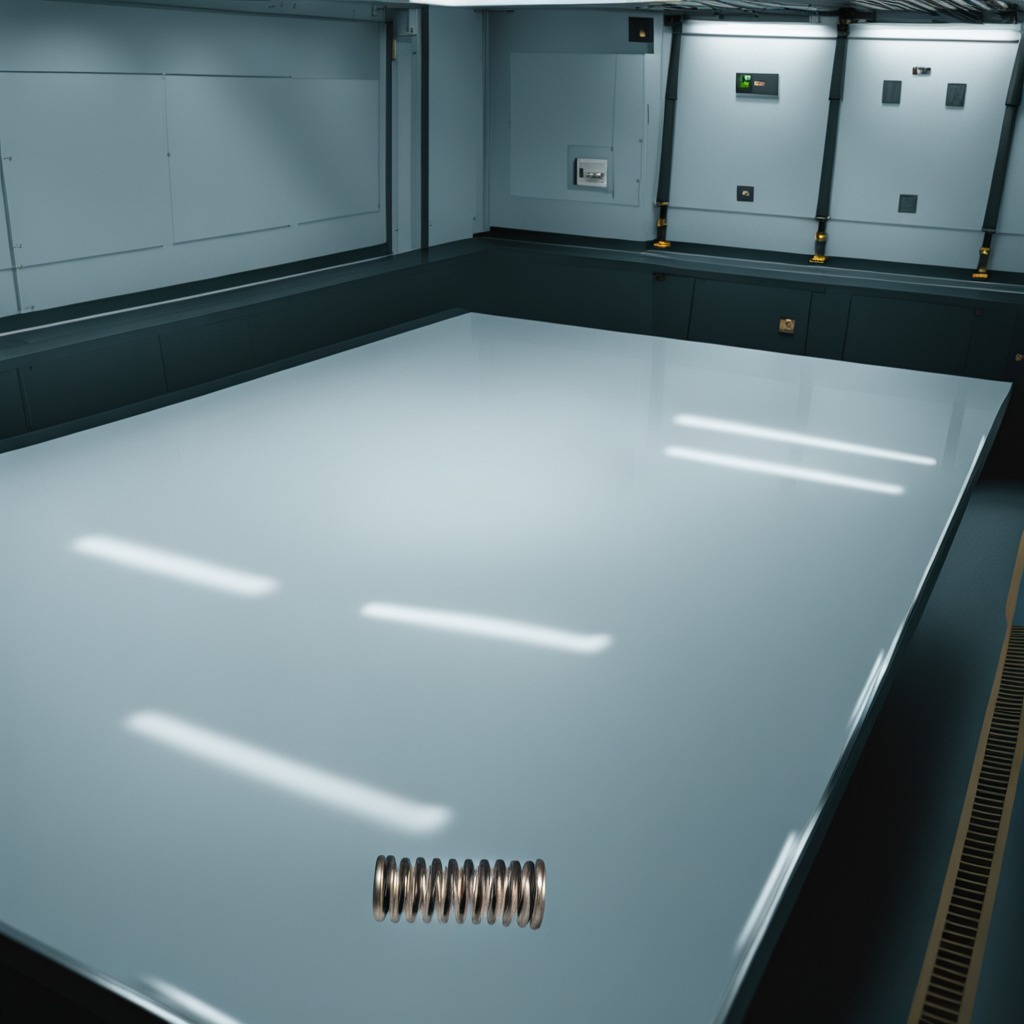
A coiled metal spring is lying on a high-gloss table in a ship maintenance bay industrial lighting.